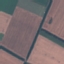
Land use / land cover: AnnualCrop